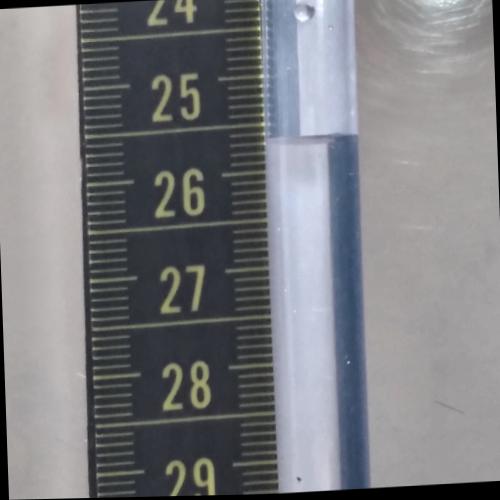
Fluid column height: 25.7 cm